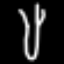
Label: fork